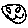
Label: smiley face